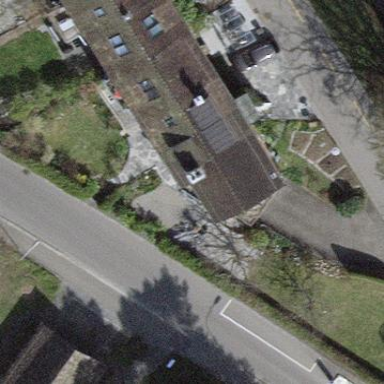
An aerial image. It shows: Gabled building with the roof oriented along its structure.